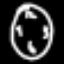
Label: clock